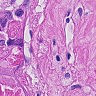
Metastatic tissue present: yes